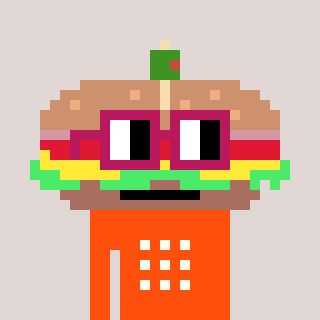
a pixel art character with square dark red glasses, a sandwich-shaped head and a orange-colored body on a warm background